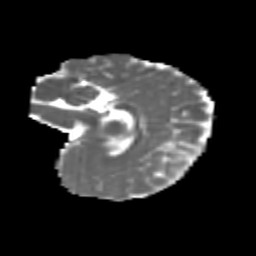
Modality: MD
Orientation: sagittal
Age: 7
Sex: female
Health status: healthy